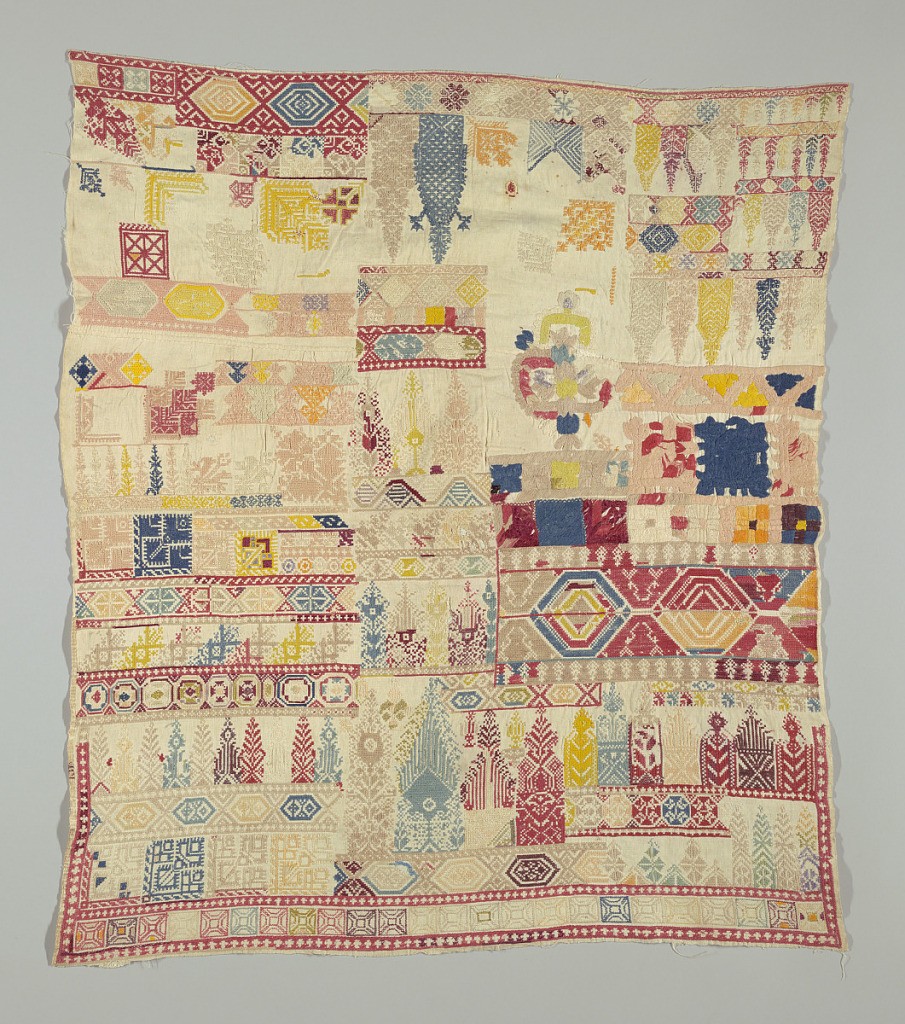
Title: Sampler
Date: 18th century
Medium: silk and cotton embroidery on plain weave cotton foundation Technique: cross, stem, double-running, satin, eyelet, back, scotch, and buttonhole embroidery stitches
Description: Sampler with many bands of geometric patterns, in purples, blues, greens, yellows, pinks, and reds. One section at the left side is much coarser in quality, and may have been worked by a different hand.